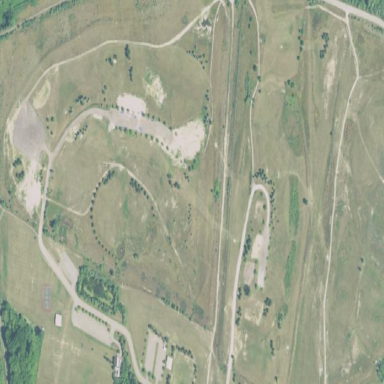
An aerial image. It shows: Disc golf course on leisure land.